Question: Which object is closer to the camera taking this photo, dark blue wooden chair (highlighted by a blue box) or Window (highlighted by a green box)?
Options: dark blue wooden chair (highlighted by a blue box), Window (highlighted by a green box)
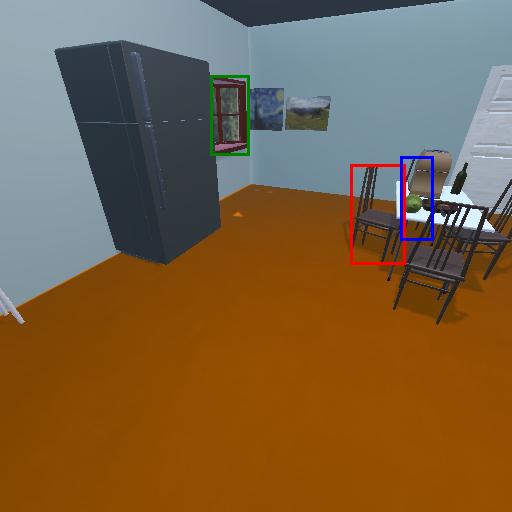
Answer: dark blue wooden chair (highlighted by a blue box)